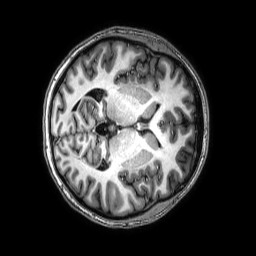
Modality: T1w
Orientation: axial
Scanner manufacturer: philips
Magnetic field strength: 3 T
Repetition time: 0.008 s
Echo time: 0.003579 s